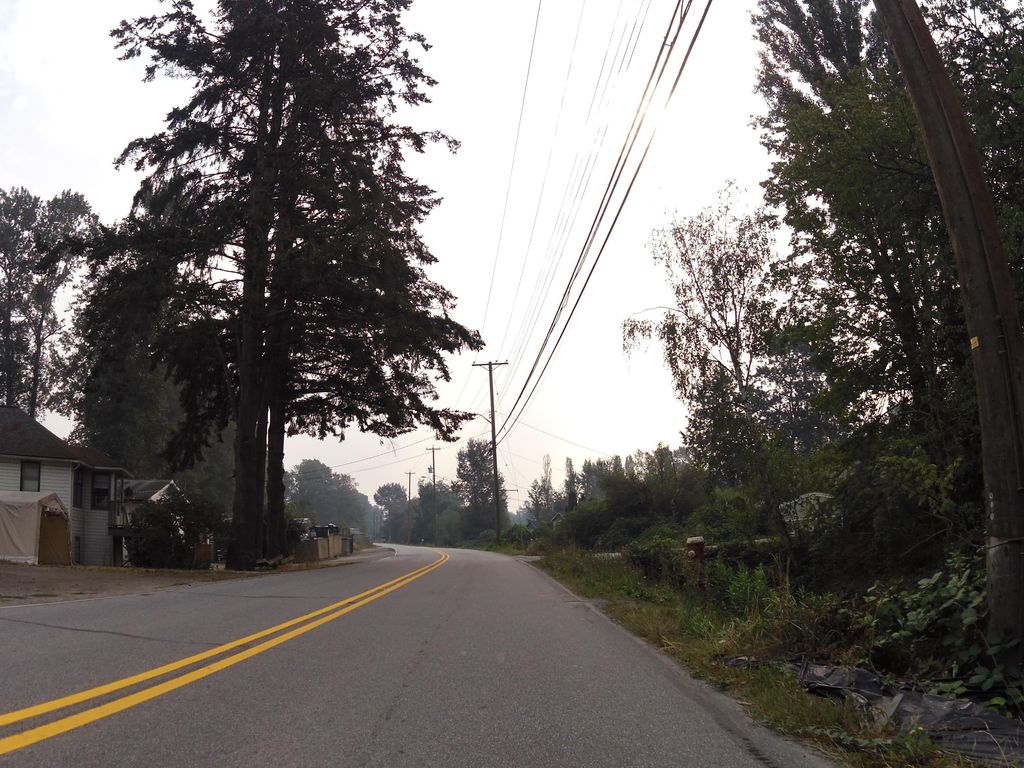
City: vancouver